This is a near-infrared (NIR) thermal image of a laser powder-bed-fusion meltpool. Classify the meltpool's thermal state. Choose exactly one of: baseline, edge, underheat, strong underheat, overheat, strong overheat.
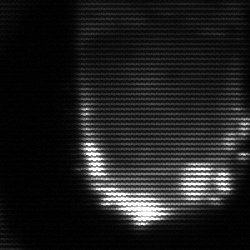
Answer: baseline